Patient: sex F, age 62
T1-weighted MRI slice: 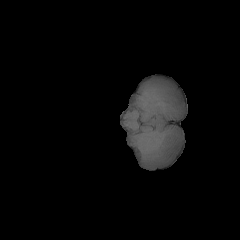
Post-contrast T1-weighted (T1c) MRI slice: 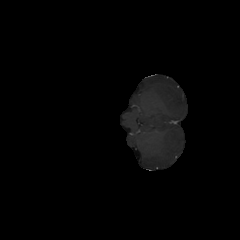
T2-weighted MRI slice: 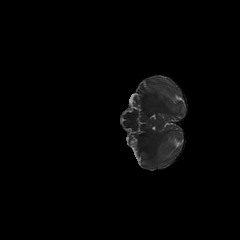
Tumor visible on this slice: no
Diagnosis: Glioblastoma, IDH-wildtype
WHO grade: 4